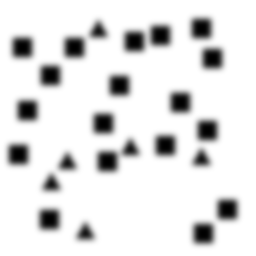
Squares: 18
Triangles: 6
Stars: 0
Total shapes: 24